Question: I have an IFrame app and some pages in app have fb comments plugin.
If users check 'Post to Profile' box, it puts a post on his wall:

Is there s way to remove the 'Source:' item?
Here is the code:
'''
<fb:comments
xid="image_id"
url='url_for_like_button'
title="Comments box title"
showform="true"
simple="1"
>
</fb:comments>
'''
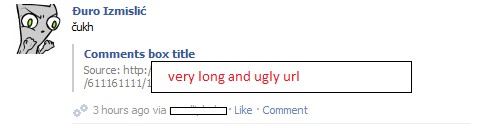
Answer: I don't think Facebook provide the API with the ability to do that. It's useful for us end users to identify if a status update is from a real person, or spam...